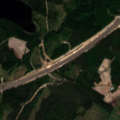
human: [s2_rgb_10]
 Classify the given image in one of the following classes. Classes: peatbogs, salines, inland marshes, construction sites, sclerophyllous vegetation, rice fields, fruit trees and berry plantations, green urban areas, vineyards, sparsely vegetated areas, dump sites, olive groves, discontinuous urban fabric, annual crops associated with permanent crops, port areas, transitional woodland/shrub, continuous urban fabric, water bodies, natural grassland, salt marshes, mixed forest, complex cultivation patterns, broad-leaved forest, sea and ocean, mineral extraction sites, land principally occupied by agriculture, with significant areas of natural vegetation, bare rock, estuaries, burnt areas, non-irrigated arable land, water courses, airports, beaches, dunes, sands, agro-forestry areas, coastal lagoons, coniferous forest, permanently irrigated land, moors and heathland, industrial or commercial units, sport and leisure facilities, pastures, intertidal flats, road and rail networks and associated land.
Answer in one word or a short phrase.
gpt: construction sites, non-irrigated arable land, coniferous forest, mixed forest, transitional woodland/shrub